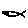
Label: fish